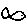
Label: fish